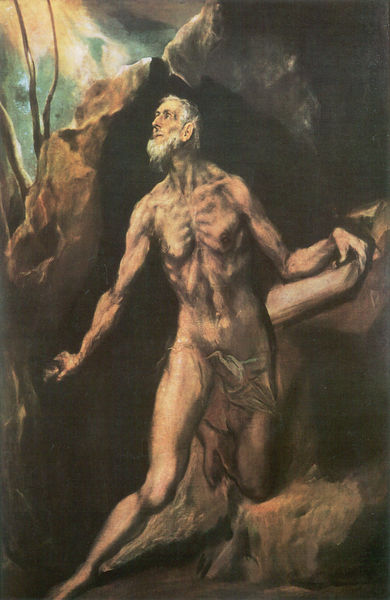
Titel: Der büßende hl. Hieronymus
Künstler: El Greco
Standort: Washington (District of Columbia)
Institution: National Gallery of Art
Schlagwörter: akt, baum, berg, blau, dunkel, felsen, gemälde, gestein, hand, himmel, kopf, körper, lendenschurz, mann, nackt, nackter, weiß, wolken, bäume, gelb, grün, landschaft, ocker, äste, ausschnitt, braun, brust, grau, haar, hell, hintergrund, holz, licht, nacht, nase, ohr, schwarz, stirn, türkis, blick, tuch, beige, malerei, alt, bart, arm, arme, augen, bibel, bärtig, falten, gesicht, johannes, mensch, messer, stein, vollbart, hals, portrait, porträt, schauen, öl, ast, baumstamm, stamm, einsam, sonne, gewand, pose, höhle, schultern, bein, alter mann, fels, farbe, kahl, ölgemälde, blue, religious, white, black, dark, face, green, hair, nose, old, painting, robe, yellow, asketisch, muskeln, festhalten, brown, perspective, nabel, bauchnabel, knie, dünn, oben, knochen, mond, lichtstrahl, alter, ausgezehrt, dürr, greis, hager, lendentuch, buch, strahlen, rippen, groß, knien, strahl, gebet, rolle, erleuchtet, apokalypse, manierismus, angel, cliff, cloud, karg, man, mythology, naked, nude, rock, rocks, sky, stone, tree, flehen, knieend, kniend, grotte, head, mountains, sun, heiliger, gelehrter, light, gottheit, hoffnung, erleuchtung, aufgeschlagen, brustkorb, shadow, fabric, el greco, beard, martyr, old man, prophet, bau, männerakt, demut, storm, frage, abstract, bright, person, mager, lektüre, einsiedel, eingebung, jesus, rippe, pastel, shine, asket, eremit, monk, weather, religion, sehnen, legs, hieronymus, cloth, bare, einsiedler, god, messser, book, chest, christ, long, abgemagert, cave, schattten, evangelist, evangelium, desert, lightning, christianity, befreiung, greco, bible, father, aufgerichtet, open, biblical, pray, mnn, abgehärmt, himmelslicht, hl antonius, lendeschurz, body, muscle, praying, pleading, belly button, nipples, bones, dirty, knee, leg, beteln, muscles, moses, historic, holy, dying, hermit, thin, looking up, pages, grotto, el, tablet, clif, oil on canvas, nake, loincloth, tafel, skinny, representational, shining, ribs, bony, nipple, idealized, muscular, afraid, loin, defined, asking, sebastian, commandments, abs, portrate, starving, emaciated, jerome, pectorals, starvation, momento mori, extended, scrawny, reserection, recluse, gaunt, old an, hieronimus, ribb, erwartung, hoffnungsschimmer